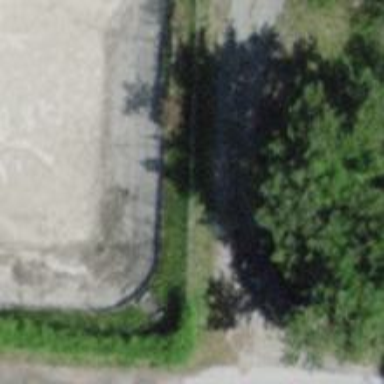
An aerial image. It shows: Block barrier.